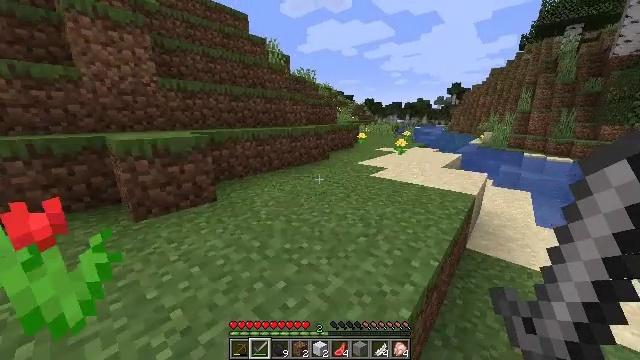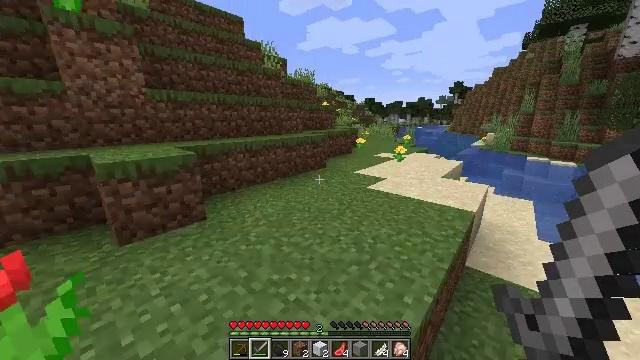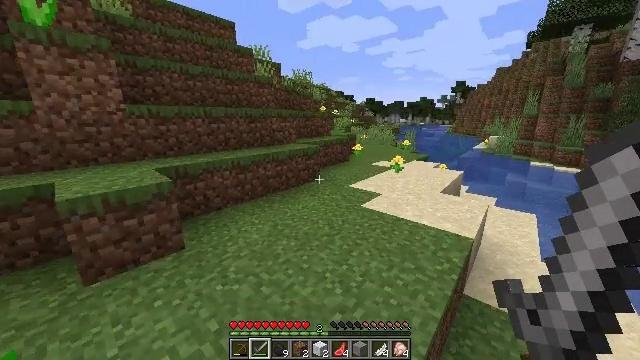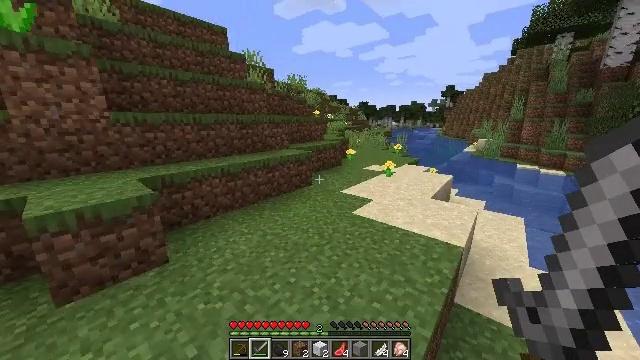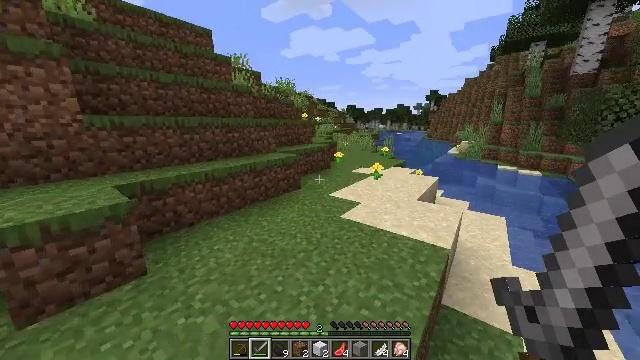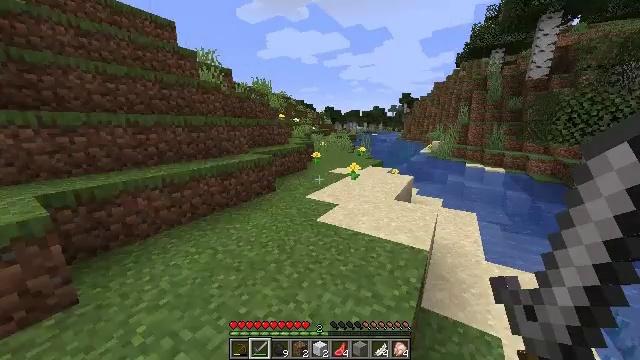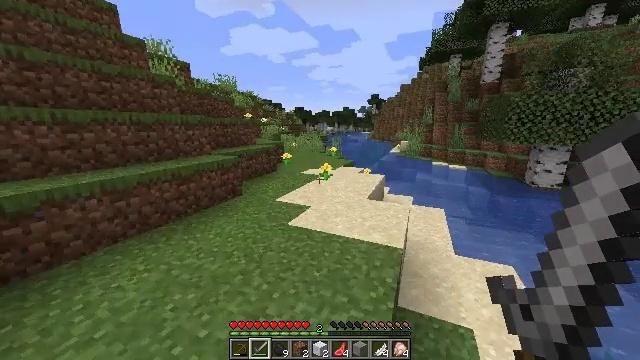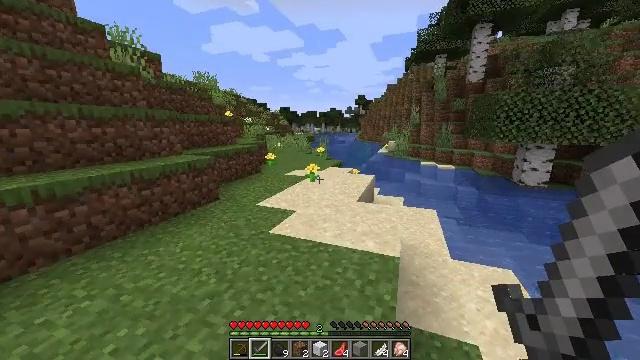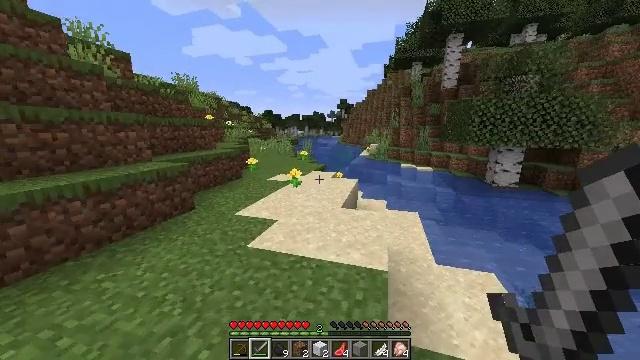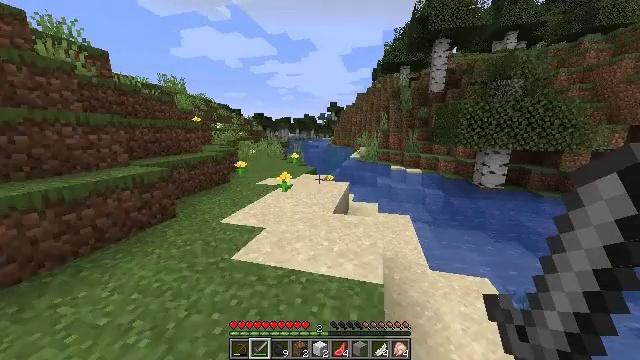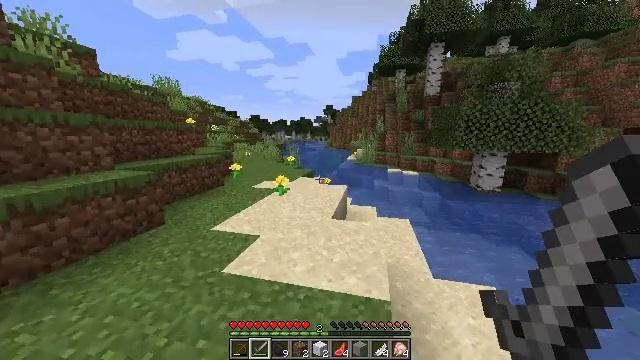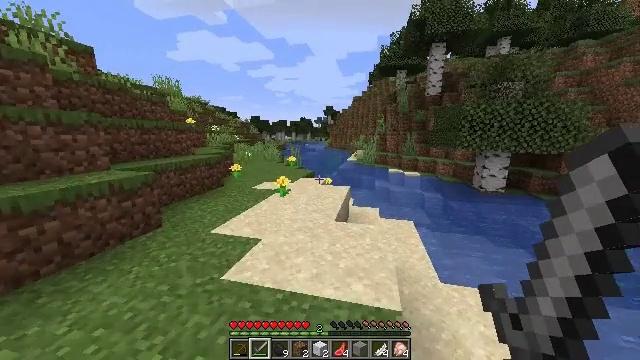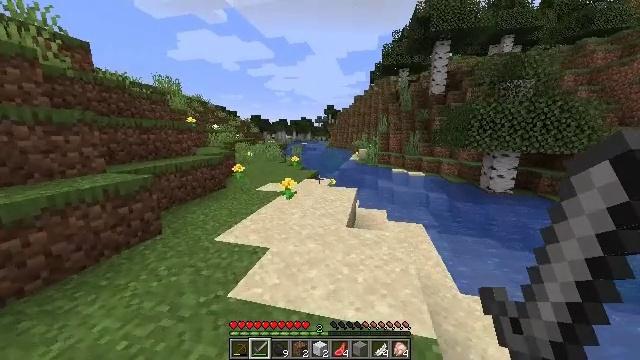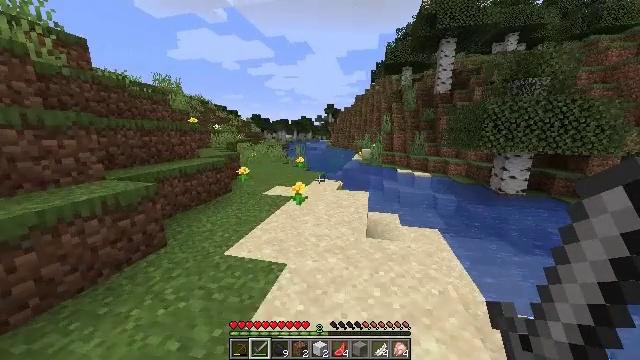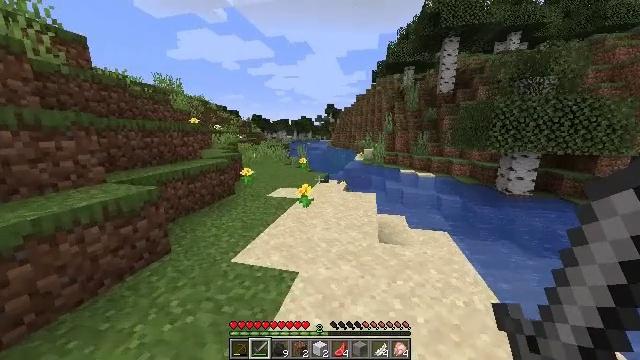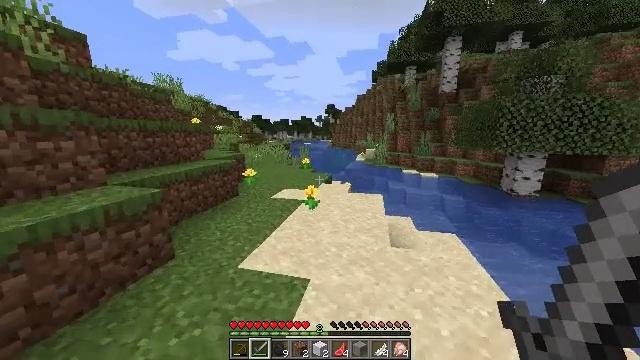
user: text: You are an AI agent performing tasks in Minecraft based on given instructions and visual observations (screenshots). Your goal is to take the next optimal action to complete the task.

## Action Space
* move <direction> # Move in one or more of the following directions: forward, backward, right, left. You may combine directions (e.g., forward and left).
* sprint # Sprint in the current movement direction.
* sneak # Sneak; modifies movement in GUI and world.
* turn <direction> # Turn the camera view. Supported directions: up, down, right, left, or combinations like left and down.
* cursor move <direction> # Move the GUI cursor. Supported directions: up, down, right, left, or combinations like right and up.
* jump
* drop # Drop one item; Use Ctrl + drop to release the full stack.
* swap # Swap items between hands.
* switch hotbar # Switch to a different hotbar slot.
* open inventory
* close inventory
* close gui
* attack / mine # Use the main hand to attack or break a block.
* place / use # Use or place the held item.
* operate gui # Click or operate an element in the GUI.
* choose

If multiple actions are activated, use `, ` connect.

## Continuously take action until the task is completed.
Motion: motion action
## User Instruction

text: Gather tall grass by hitting it.
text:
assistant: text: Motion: move forward, sprint, jump
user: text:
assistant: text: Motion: move forward, sprint, jump
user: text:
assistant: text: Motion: move forward, sprint, turn right, jump
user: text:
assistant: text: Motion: move forward, sprint, turn right, jump
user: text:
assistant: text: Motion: move forward, sprint, turn right
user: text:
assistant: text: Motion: move forward, sprint, turn right
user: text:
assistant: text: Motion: move forward, sprint, turn right
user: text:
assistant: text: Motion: move forward, sprint, turn right
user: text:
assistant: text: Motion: move forward, sprint, turn right
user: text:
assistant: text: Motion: move forward and move left, sprint, turn right
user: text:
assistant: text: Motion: move forward and move left, sprint
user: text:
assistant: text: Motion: move forward and move left, sprint
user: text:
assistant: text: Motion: move forward and move left, sprint
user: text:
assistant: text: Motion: move forward and move left, sprint
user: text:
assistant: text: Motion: move forward and move left, sprint
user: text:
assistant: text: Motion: move forward, sprint
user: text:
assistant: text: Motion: move forward, sprint
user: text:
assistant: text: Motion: move forward, sprint
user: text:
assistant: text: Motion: move forward, sprint
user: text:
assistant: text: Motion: move forward, sprint
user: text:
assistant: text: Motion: move forward, sprint
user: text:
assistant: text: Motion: move forward, sprint
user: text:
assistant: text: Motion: move forward, sprint
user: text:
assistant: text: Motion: move forward, sprint, turn left
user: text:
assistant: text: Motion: move forward, sprint, turn left
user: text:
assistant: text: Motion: move forward, sprint, turn left
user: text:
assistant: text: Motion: move forward, sprint
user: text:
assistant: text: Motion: move forward, sprint
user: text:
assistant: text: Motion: move forward, sprint
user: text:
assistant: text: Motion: move forward, sprint